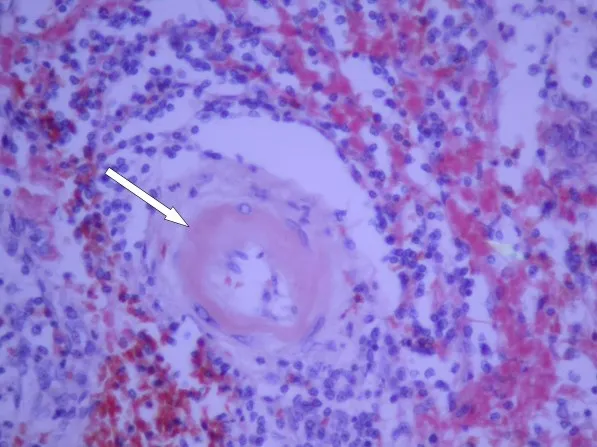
Hematoxylin and eosin staining results. Hematoxylin and eosin stain of splenic tissue at 40 x magnification showing amyloid around a blood vessel (arrow).
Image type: pathology (h&e)